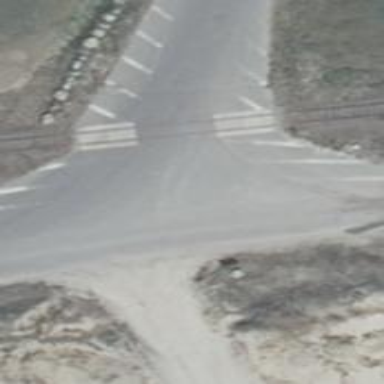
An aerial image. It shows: Railway level crossing.